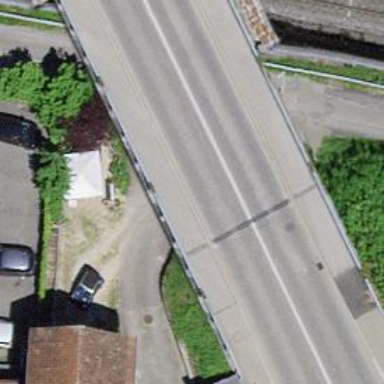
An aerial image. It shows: Tertiary road passing over bridge.